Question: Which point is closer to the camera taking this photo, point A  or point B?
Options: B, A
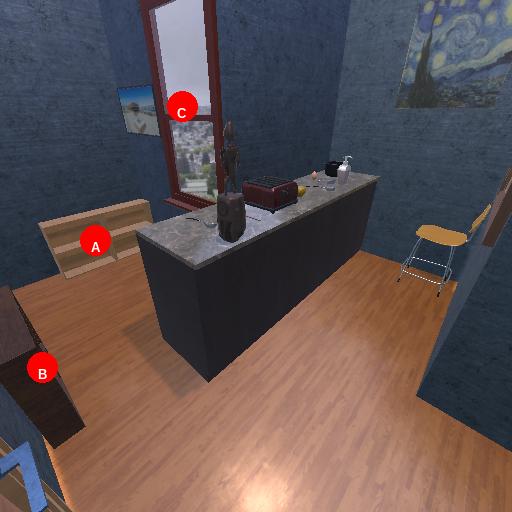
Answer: B